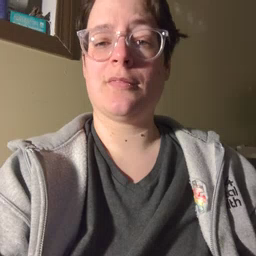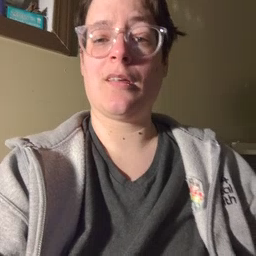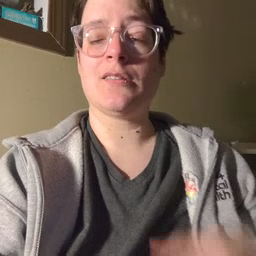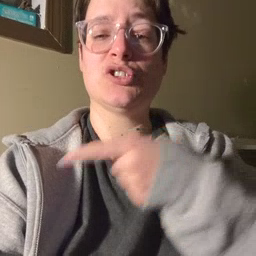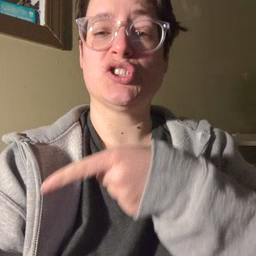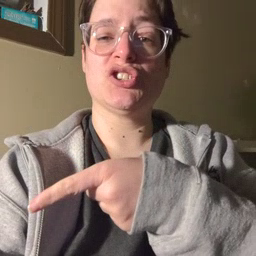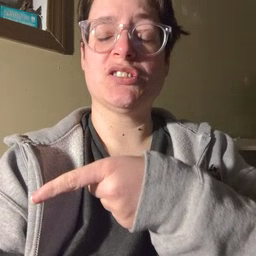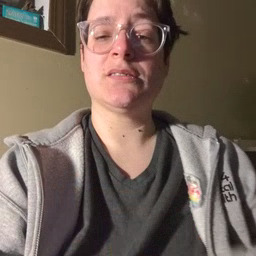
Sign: hesheit